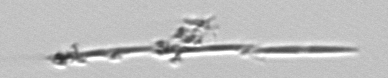
Label: Pseudo-nitzschia